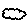
Label: cloud